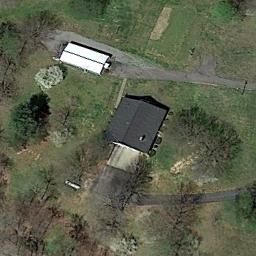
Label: sparse_residential